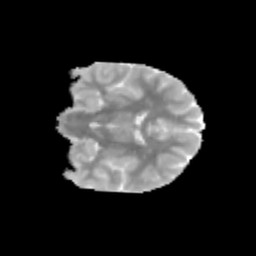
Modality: MD
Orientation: coronal
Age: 11
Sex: male
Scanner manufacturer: siemens
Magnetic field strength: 3 T
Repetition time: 3.8 s
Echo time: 0.07 s